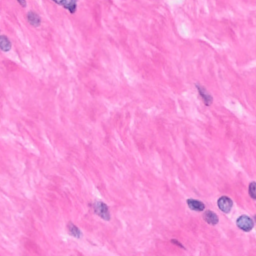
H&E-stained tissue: Breast